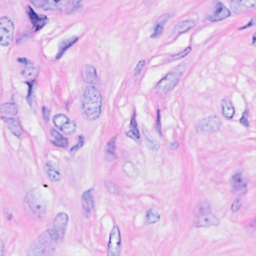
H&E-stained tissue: Breast